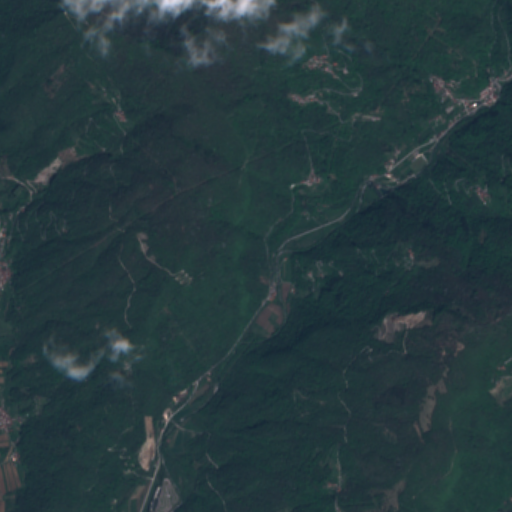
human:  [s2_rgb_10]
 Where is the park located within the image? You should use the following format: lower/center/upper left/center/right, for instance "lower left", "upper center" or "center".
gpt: The park is located in the upper right of the image.
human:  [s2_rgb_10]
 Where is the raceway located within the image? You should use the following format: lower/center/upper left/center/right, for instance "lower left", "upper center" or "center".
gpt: The raceway is located in the lower left of the image.
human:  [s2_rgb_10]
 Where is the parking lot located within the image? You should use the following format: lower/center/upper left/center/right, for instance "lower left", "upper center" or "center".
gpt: There is no parking lot in the image.